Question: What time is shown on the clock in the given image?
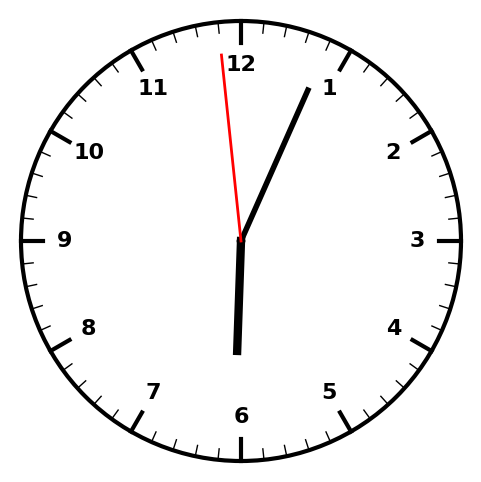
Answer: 06:03:59